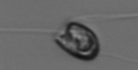
Label: flagellate_morphotype1